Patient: sex M, age 43
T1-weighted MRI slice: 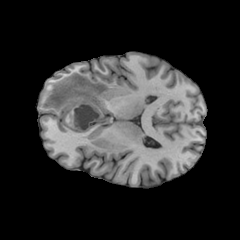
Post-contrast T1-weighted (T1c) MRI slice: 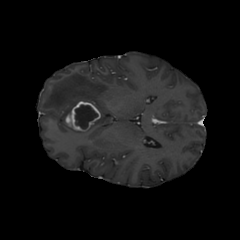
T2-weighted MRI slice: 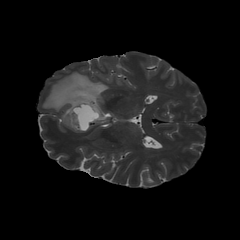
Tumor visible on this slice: yes
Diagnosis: Glioblastoma, IDH-wildtype
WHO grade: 4